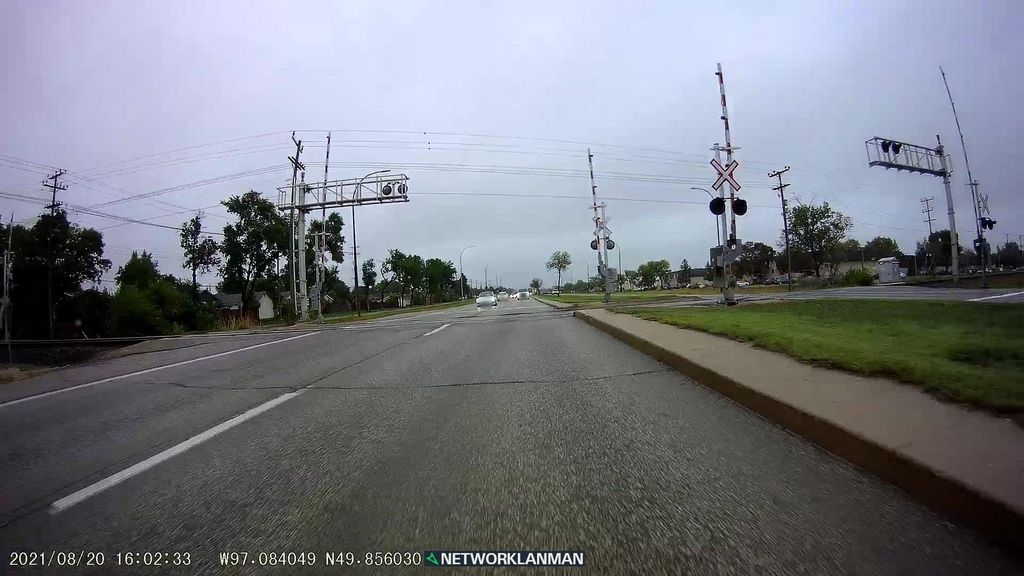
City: winnipeg